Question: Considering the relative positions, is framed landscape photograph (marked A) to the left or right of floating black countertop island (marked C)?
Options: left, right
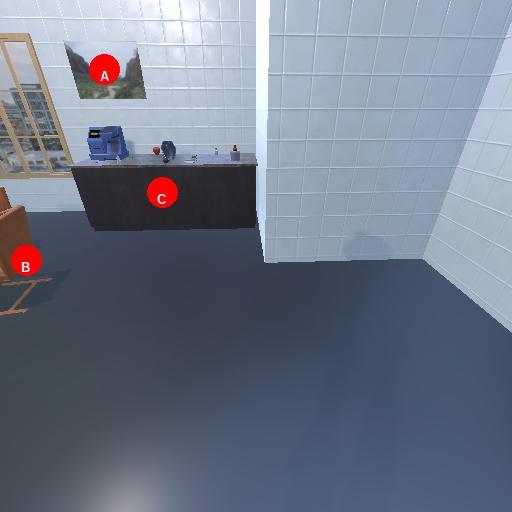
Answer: left